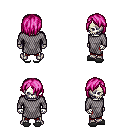
a pixel art fantasy rpg character, male body template, skeleton, chain mail, red pants, pink bangs hairstyle, gray slippers, four views (front, back, left, right), 2x2 character sprite sheet, small pixel art, hard edges, no anti-aliasing